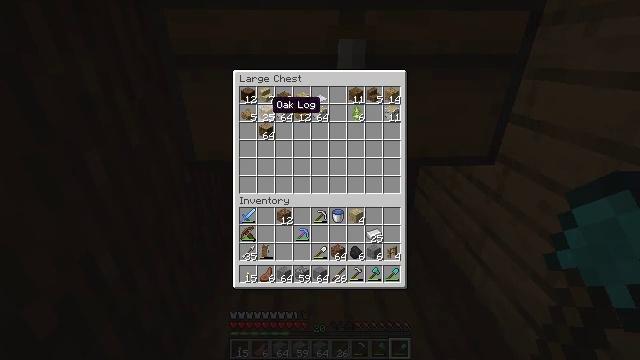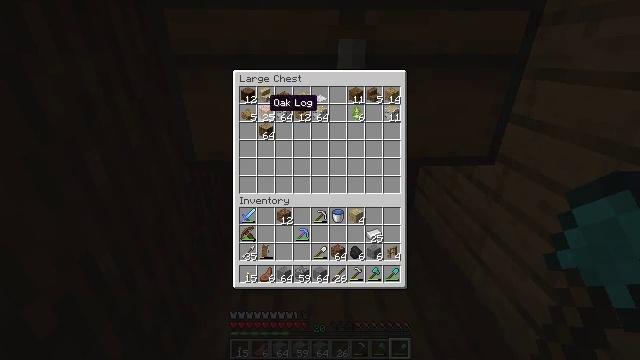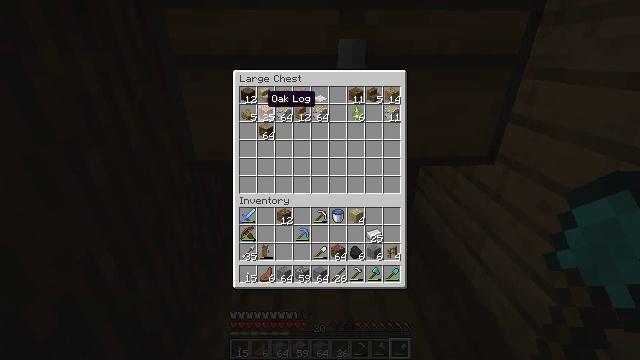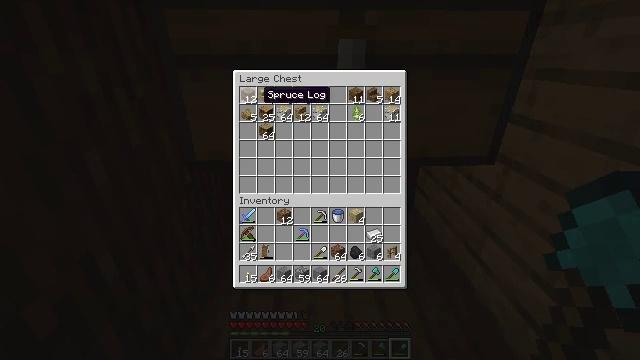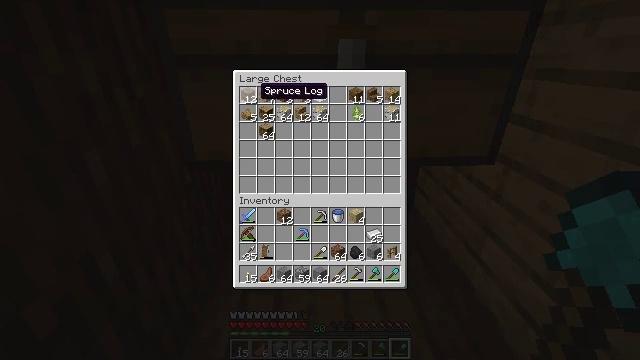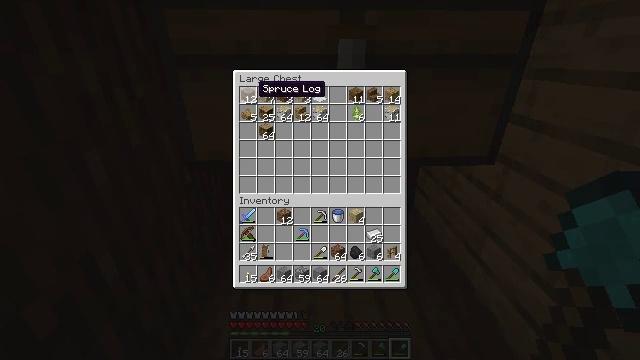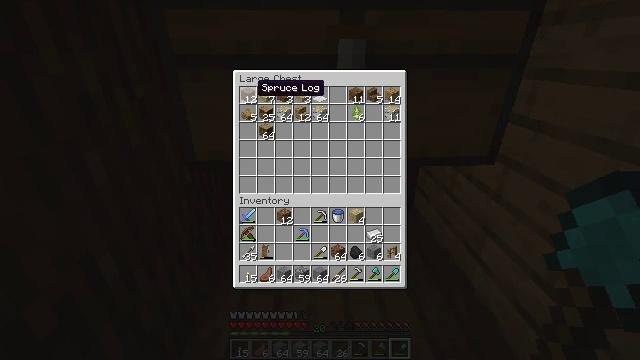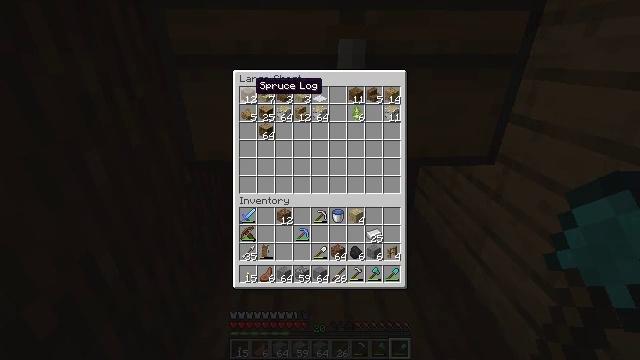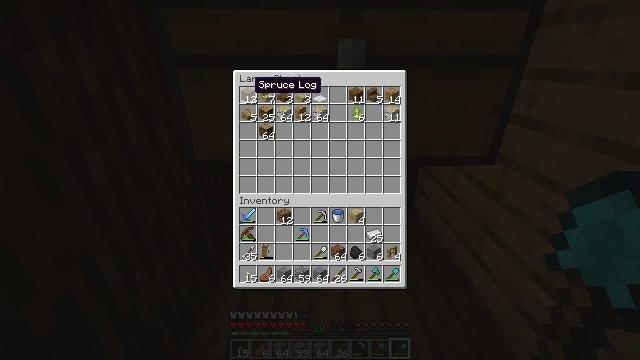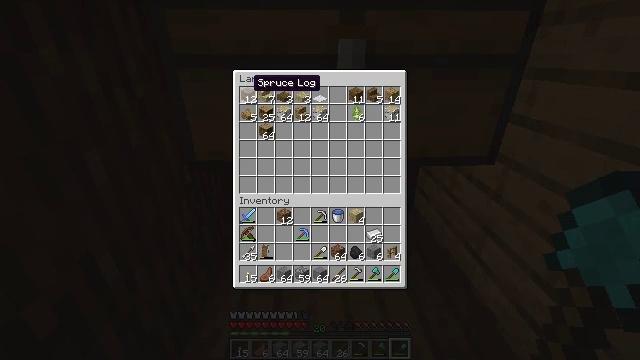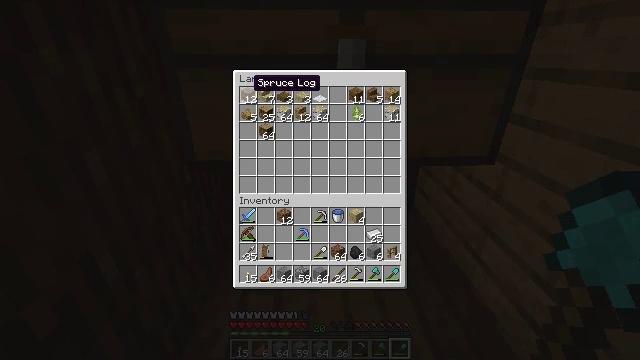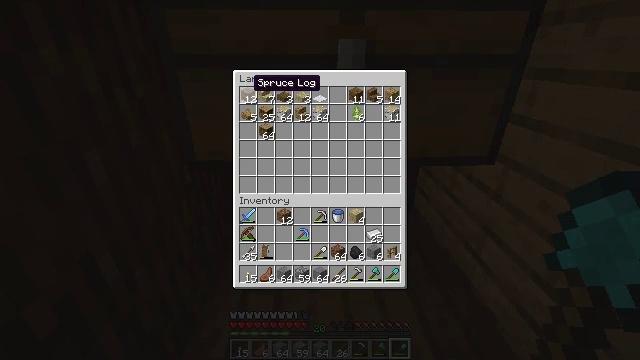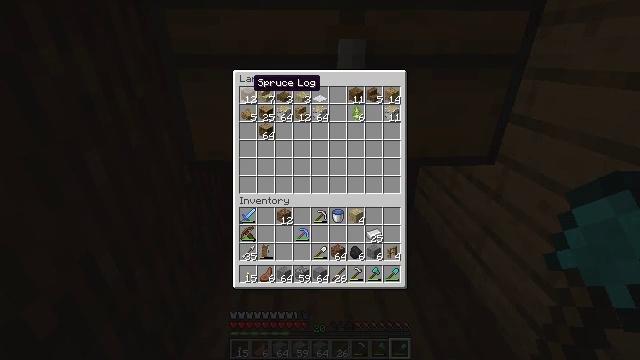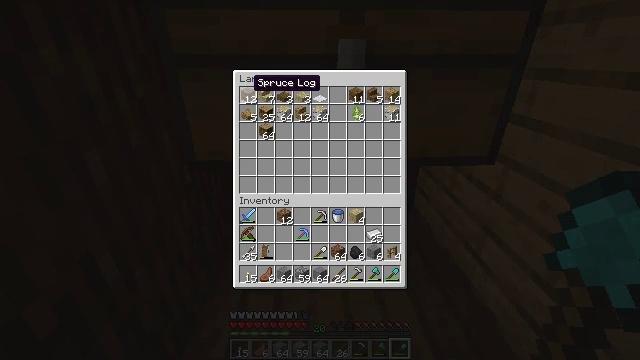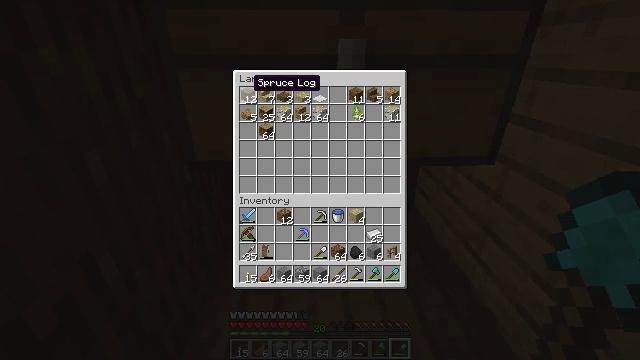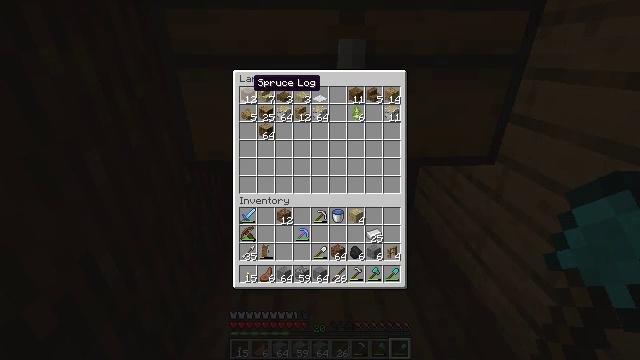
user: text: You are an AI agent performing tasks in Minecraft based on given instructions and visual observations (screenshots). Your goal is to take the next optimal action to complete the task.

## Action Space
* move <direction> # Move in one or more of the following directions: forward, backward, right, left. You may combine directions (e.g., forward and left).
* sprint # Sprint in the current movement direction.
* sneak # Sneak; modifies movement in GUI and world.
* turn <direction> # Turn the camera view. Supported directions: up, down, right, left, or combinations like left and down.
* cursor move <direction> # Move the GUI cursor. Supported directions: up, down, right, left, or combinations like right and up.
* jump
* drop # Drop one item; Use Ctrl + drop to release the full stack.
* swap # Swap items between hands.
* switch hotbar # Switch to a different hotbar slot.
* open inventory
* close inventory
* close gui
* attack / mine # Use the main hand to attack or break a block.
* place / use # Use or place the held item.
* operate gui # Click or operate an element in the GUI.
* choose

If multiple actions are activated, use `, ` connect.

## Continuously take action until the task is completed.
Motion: motion action
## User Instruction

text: Get some spruce planks and craft a spruce pressure plate.
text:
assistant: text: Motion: no_op
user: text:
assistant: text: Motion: no_op
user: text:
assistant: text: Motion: no_op
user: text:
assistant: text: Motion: no_op
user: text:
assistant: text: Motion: no_op
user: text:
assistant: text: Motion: sneak
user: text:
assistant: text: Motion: sneak
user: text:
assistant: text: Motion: sneak
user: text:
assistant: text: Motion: sneak
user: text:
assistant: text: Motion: sneak
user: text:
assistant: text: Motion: sneak
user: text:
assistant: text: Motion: sneak
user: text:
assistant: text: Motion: sneak
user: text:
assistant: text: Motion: sneak
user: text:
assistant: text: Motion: sneak
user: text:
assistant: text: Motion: sneak
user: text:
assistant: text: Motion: sneak
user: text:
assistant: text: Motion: sneak
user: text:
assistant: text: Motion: sneak
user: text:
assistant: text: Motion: sneak
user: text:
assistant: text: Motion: sneak
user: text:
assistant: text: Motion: sneak
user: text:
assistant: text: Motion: sneak
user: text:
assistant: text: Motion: sneak
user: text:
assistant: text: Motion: sneak
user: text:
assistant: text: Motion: sneak
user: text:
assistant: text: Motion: sneak
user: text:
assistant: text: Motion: sneak
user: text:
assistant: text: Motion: sneak
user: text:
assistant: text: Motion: sneak